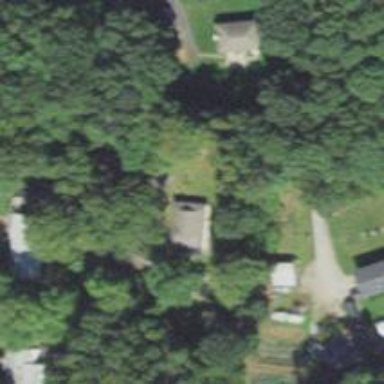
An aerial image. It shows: Residential driveway used as service road.